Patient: sex F, age 65
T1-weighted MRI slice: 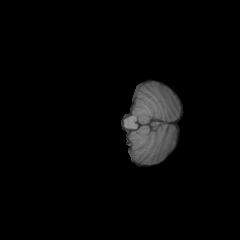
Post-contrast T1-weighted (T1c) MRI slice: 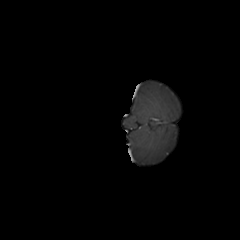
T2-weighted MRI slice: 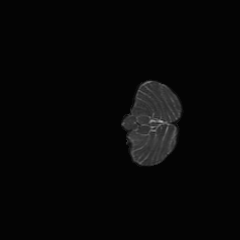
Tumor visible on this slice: no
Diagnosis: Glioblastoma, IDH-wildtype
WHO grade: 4